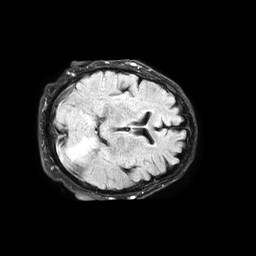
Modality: FLAIR
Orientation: axial
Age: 67
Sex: male
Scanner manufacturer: philips
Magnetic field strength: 1.5 T
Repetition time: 6 s
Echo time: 0.1012 s